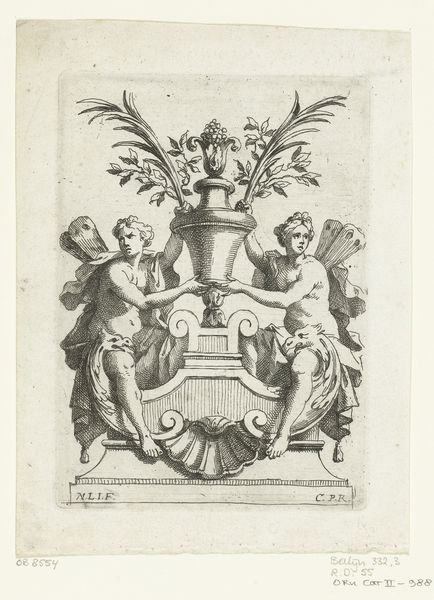
Titel: Twee nimfen met vaas
Künstler: Nicolas Pierre Loir
Standort: Amsterdam
Institution: Rijksmuseum
Schlagwörter: adler, blätter, flügel, haut, mann, nackt, vogel, weiß, frauen, blume, blumen, frau, schwarz, tür, zeichnung, tuch, halten, signatur, gewand, stoff, pflanze, pflanzen, engel, vase, schrift, bogen, druck, seite, text, muschel, drache, präsentieren, phönix, wegschauen, mann und frau, ob8554, nlif, cpr